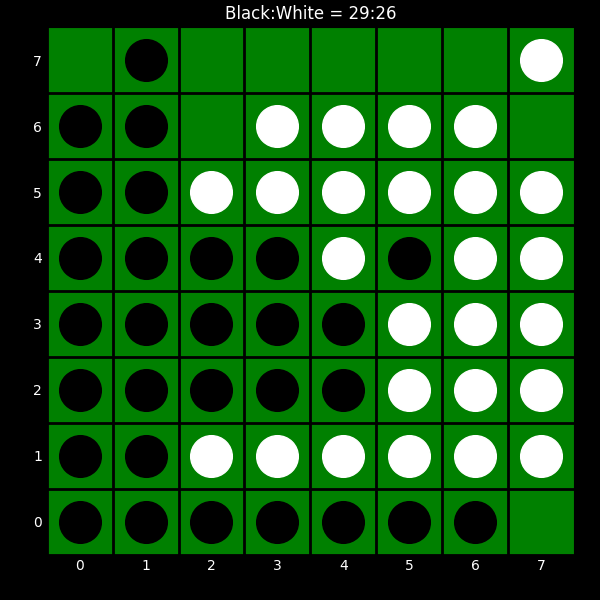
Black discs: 29
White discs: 26